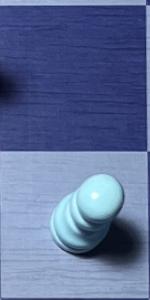
Label: Pawn_White